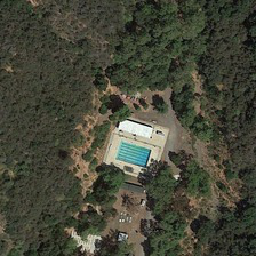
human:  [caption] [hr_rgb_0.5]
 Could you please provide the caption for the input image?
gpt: there is a circular building in the southeast of the house .

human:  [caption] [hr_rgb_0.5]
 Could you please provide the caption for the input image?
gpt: The Yellow space around the white building is surrounded by green vegetation.

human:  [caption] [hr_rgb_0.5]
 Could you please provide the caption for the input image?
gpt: The Yellow space around the white building is surrounded by green plants.

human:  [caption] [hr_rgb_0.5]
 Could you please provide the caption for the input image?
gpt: in the middle of a piece of green there was a yellow spaces with a white building .

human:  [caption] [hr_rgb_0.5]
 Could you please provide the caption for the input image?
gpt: The yellow spaces around the white buildings are surrounded by green vegetation.